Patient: sex M, age 45
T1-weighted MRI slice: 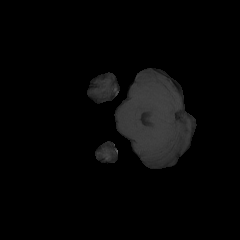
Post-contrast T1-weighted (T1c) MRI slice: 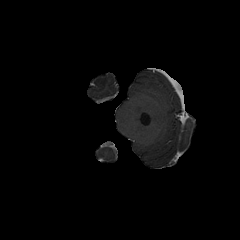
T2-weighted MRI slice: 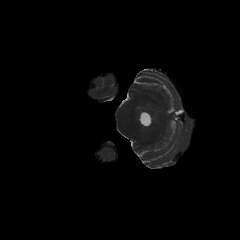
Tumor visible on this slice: no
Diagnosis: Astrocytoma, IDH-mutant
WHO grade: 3